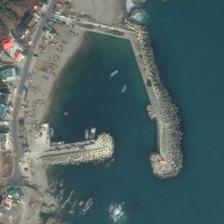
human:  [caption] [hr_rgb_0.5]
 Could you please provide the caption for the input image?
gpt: several boats are in a port near some buildings and green trees .

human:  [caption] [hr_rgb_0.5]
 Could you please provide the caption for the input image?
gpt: several boats are in a port near some buildings and green trees .

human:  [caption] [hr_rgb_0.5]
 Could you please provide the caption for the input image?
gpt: several boats are in a port near some buildings and green trees .

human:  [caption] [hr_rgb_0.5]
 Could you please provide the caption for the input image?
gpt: several boats are in a port near some buildings and green trees .

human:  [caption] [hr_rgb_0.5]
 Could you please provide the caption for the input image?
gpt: several boats are in a port near some buildings and green trees .